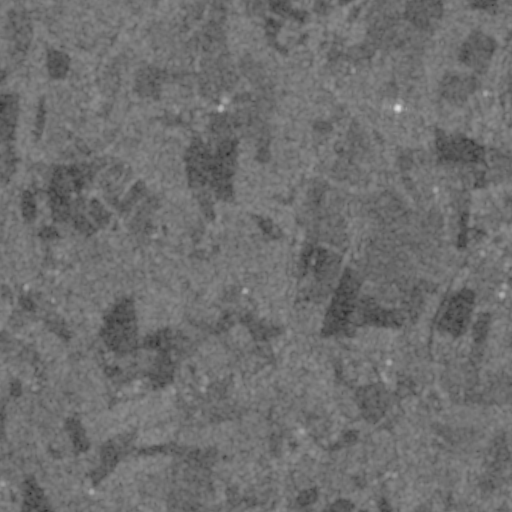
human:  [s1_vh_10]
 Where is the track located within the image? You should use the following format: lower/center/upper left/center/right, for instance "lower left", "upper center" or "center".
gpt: The track is located in the lower right of the image.
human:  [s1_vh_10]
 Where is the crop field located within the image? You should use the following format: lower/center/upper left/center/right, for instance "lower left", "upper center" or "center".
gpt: There is no crop field in the image.

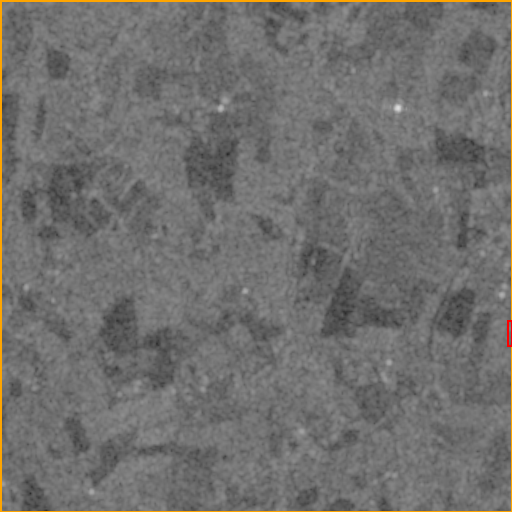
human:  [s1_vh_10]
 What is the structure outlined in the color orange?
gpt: The structure outlined in orange is a crop field.
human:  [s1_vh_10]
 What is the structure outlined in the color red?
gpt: The structure outlined in red is a track.
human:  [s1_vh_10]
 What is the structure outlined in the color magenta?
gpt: There is no magenta outline.